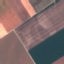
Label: AnnualCrop